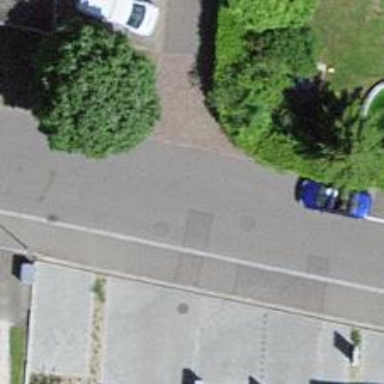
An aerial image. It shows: Asphalt pedestrian road.